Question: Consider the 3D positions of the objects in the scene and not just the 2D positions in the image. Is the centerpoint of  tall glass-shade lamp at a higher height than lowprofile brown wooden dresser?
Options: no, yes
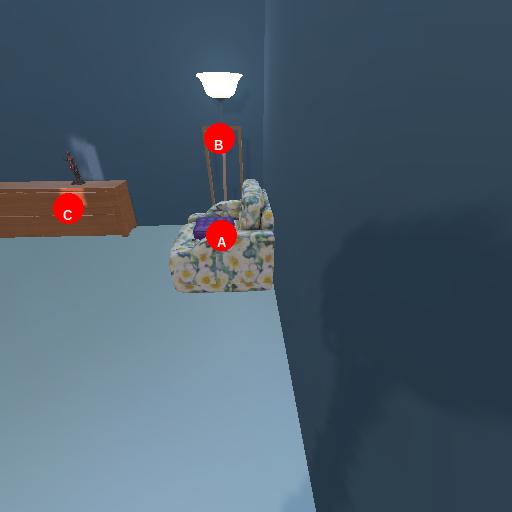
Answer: no